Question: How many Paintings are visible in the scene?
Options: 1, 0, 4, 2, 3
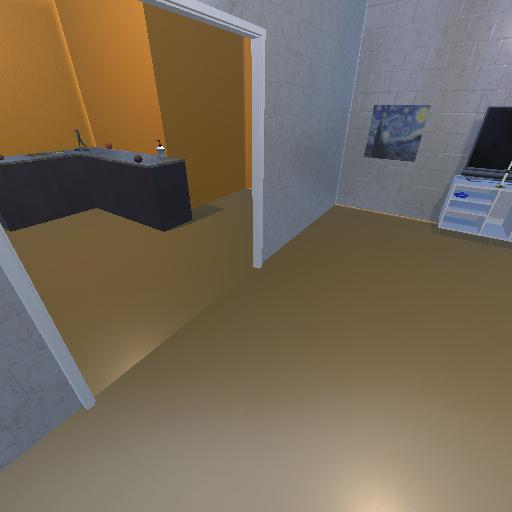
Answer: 1